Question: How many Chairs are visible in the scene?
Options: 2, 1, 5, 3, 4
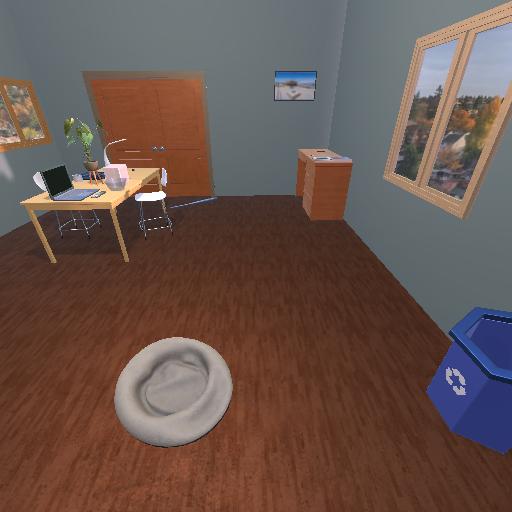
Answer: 2